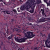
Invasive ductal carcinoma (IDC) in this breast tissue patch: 1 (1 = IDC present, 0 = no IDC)